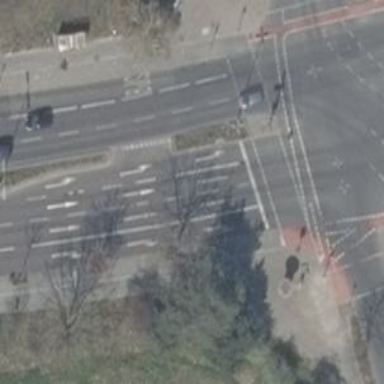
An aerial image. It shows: Secondary road with asphalt surface and cycle track on the right side. It is dual carriageway.